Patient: sex F, age 52
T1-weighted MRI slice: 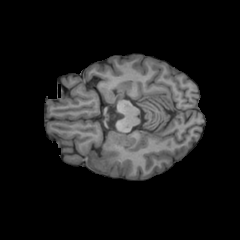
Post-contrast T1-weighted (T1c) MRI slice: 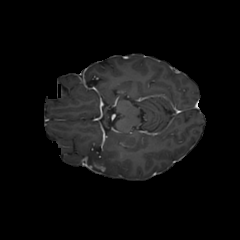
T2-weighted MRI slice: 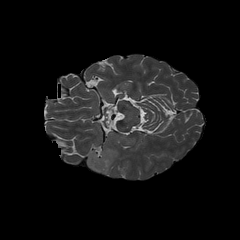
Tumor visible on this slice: yes
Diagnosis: Glioblastoma, IDH-wildtype
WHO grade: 4